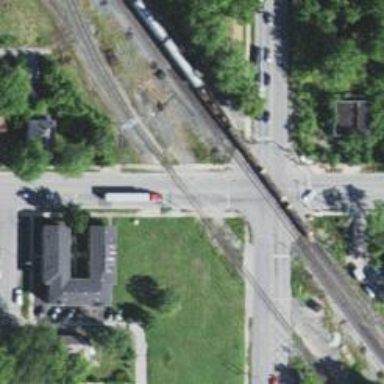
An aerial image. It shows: Crossing for the railway.